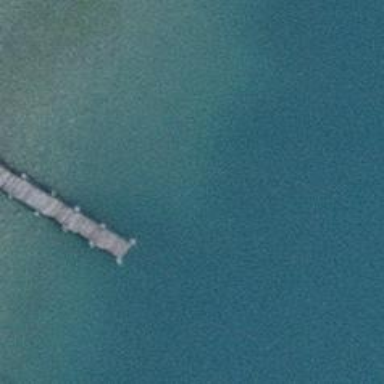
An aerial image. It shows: Man-made pier.